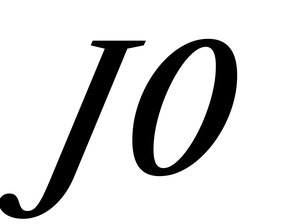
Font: LibreCaslonText-Italic_Medium_Italic